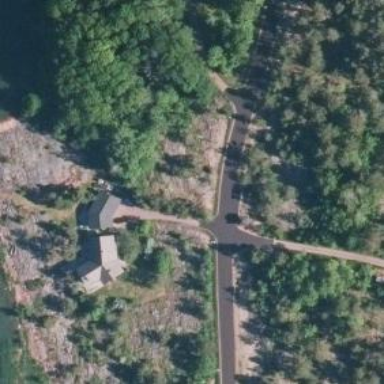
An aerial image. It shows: View of road.